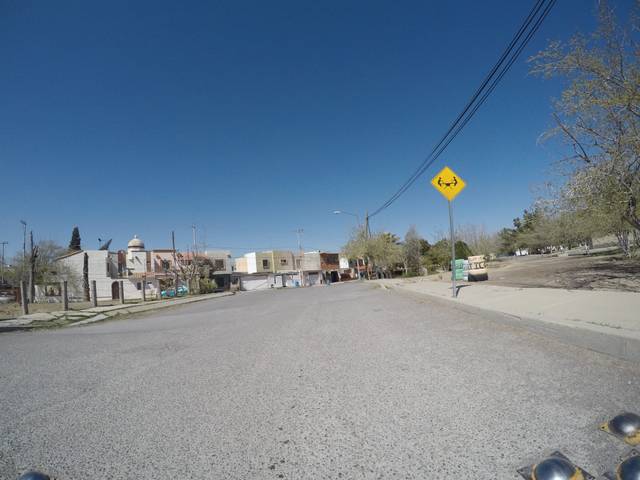
Region: Mexico
Coordinates: 31.691, -106.418